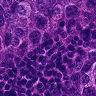
Metastatic tissue present: yes